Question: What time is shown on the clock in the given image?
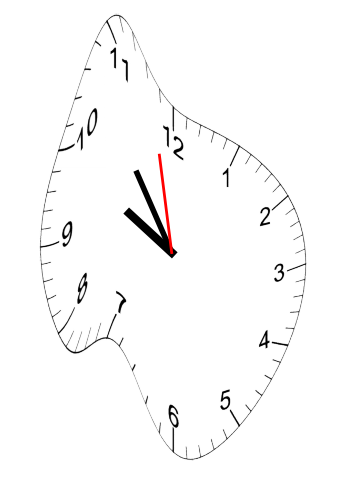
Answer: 09:53:58